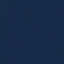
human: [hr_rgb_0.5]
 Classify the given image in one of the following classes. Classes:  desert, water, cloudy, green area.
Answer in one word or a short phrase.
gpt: water